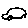
Label: car